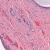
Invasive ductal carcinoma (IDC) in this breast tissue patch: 0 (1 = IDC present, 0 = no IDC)